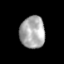
Tissue: skin
Cell type: Epithelial cells
Senescence score: 0.2769
Nuclear area (px): 789
Mean DAPI intensity: 169.014